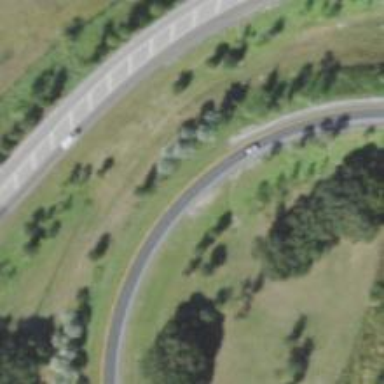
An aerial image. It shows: Asphalt motorway link.